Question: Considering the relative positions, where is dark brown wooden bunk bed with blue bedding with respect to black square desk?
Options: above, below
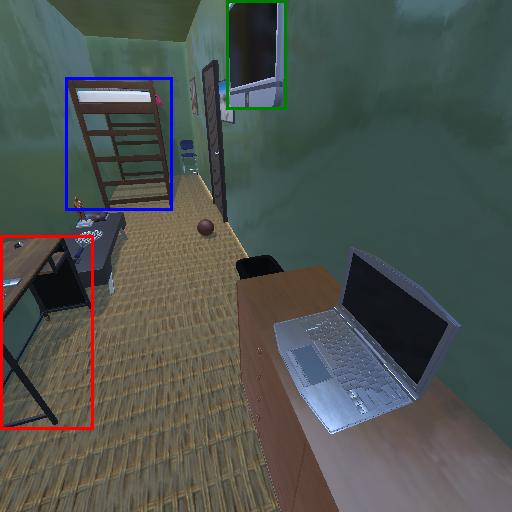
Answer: above